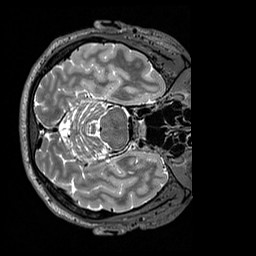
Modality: T2w
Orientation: axial
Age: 44
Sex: male
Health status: healthy
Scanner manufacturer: siemens
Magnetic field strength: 3 T
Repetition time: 3.2 s
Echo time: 0.568 s